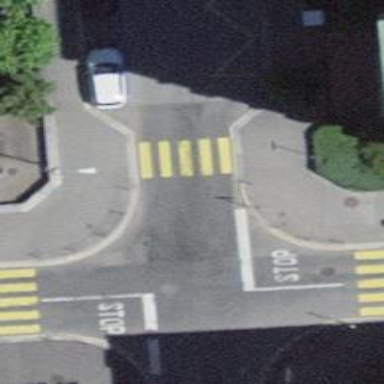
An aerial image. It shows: Uncontrolled crossing with choker traffic calming measures.